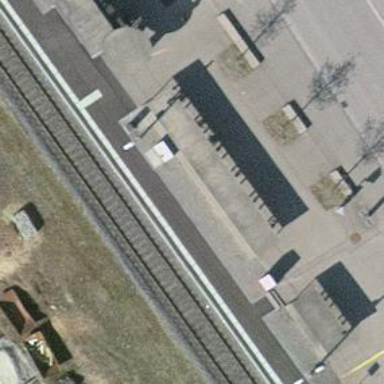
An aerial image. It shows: Bicycle parking area located on the roof of building.